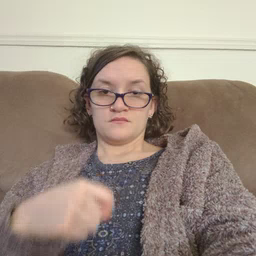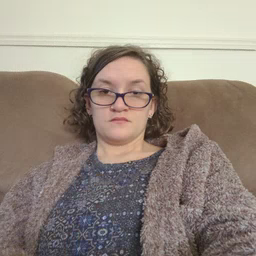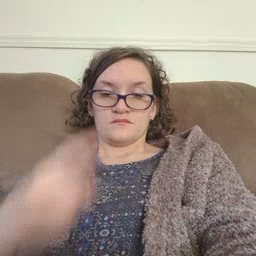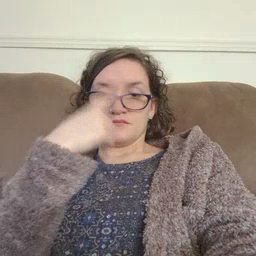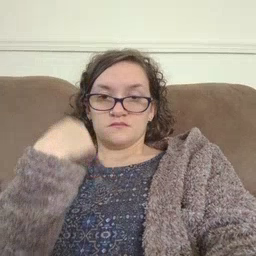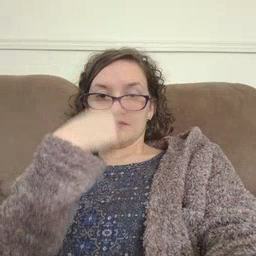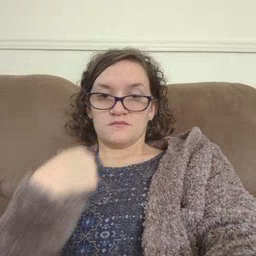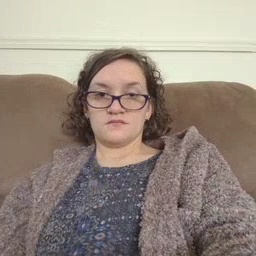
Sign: face